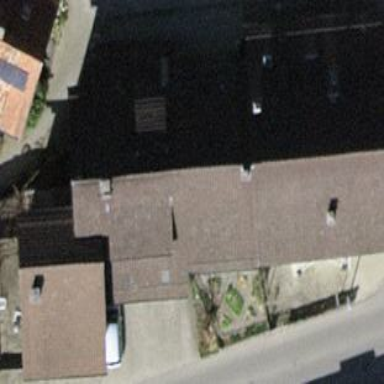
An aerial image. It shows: Terrace building with gabled roof.